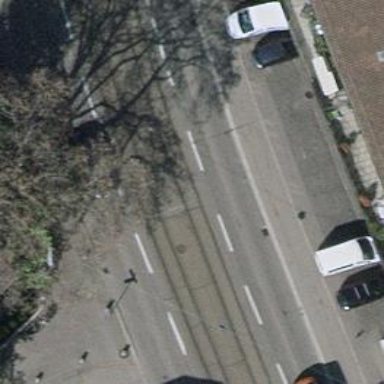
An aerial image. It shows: Primary highway with asphalt surface. The road has tram tracks embedded and sidewalks on both sides.